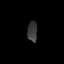
Tissue: lung
Cell type: Fibroblasts
Senescence score: 0.6323
Nuclear area (px): 197
Mean DAPI intensity: 56.604